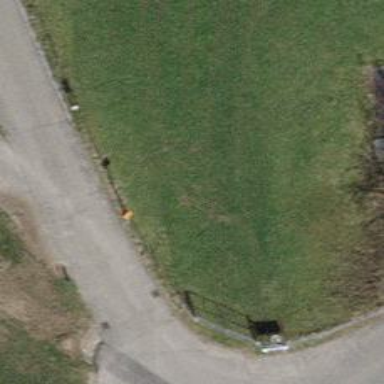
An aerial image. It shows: Pipeline marker.